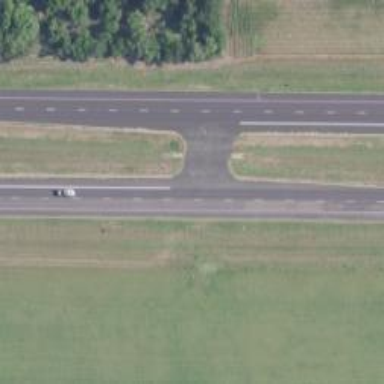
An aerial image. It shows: Asphalt trunk link road.